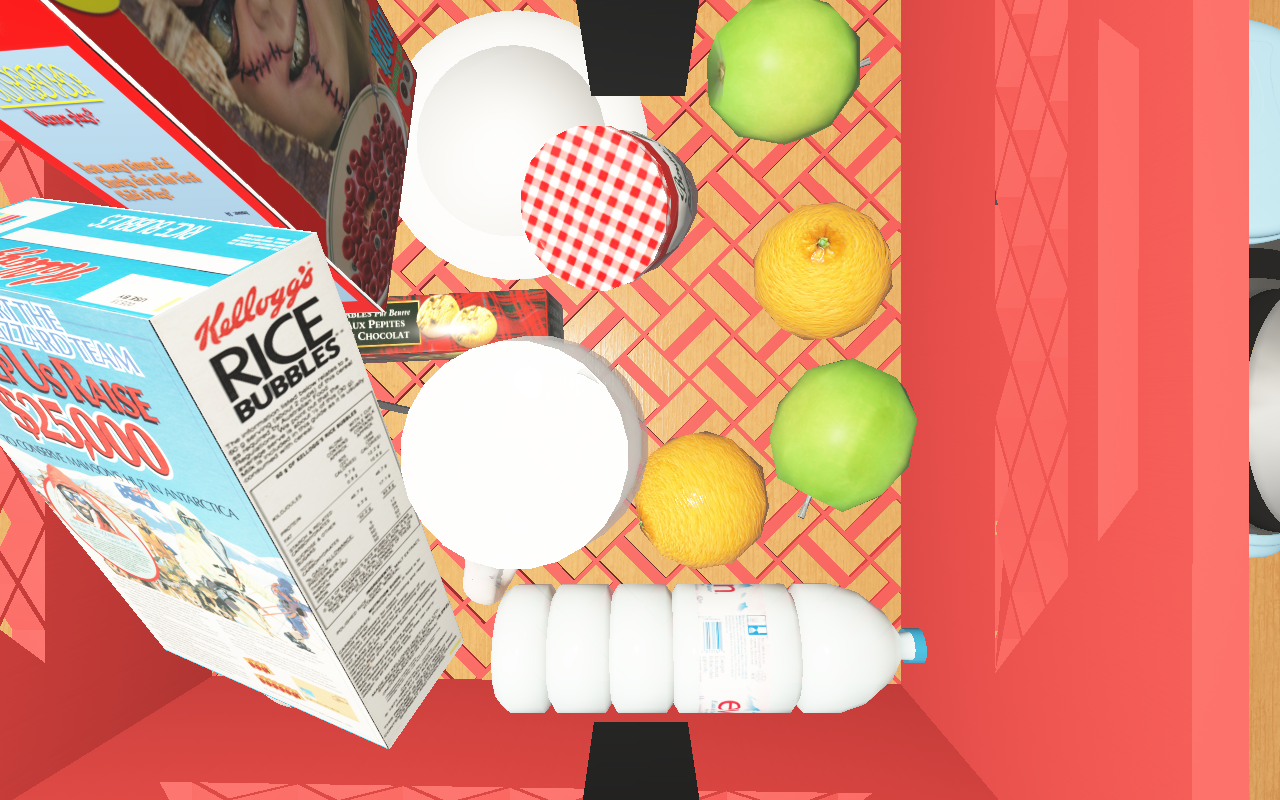
Objects in the scene:
carafe
water bottle
apple
apple
orange
orange
plate
glass
wineglass
jam jar